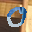
Label: 0